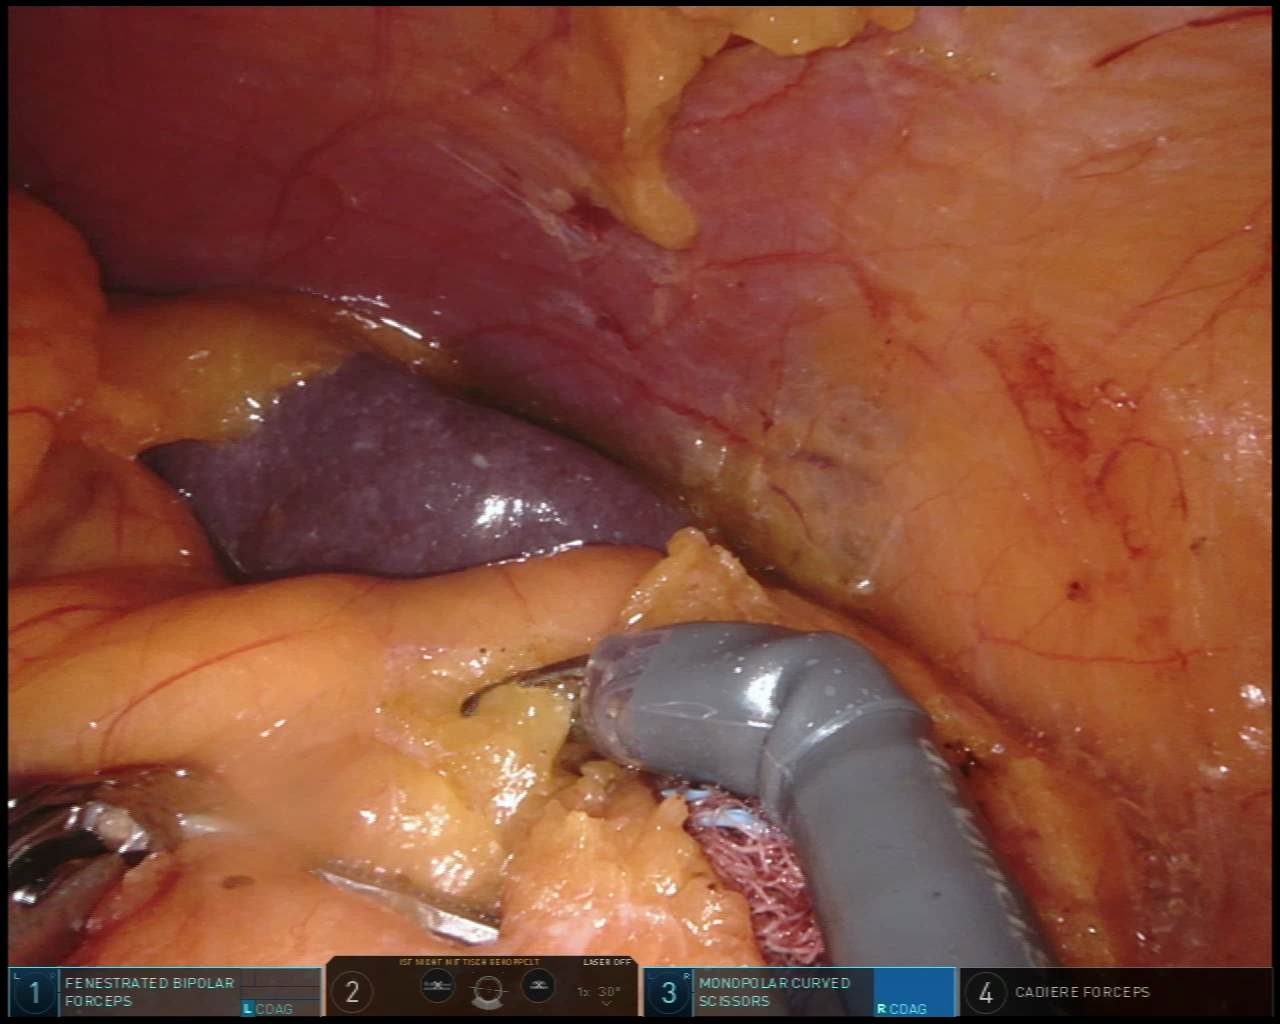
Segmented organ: spleen
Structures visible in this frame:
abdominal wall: yes
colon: no
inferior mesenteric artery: no
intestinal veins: no
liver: no
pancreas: no
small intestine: no
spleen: yes
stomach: no
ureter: no
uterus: no
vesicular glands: no